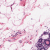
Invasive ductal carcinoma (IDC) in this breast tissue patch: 0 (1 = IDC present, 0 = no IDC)